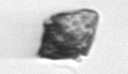
Label: Kryptoperidinium_triquetrum